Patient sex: F
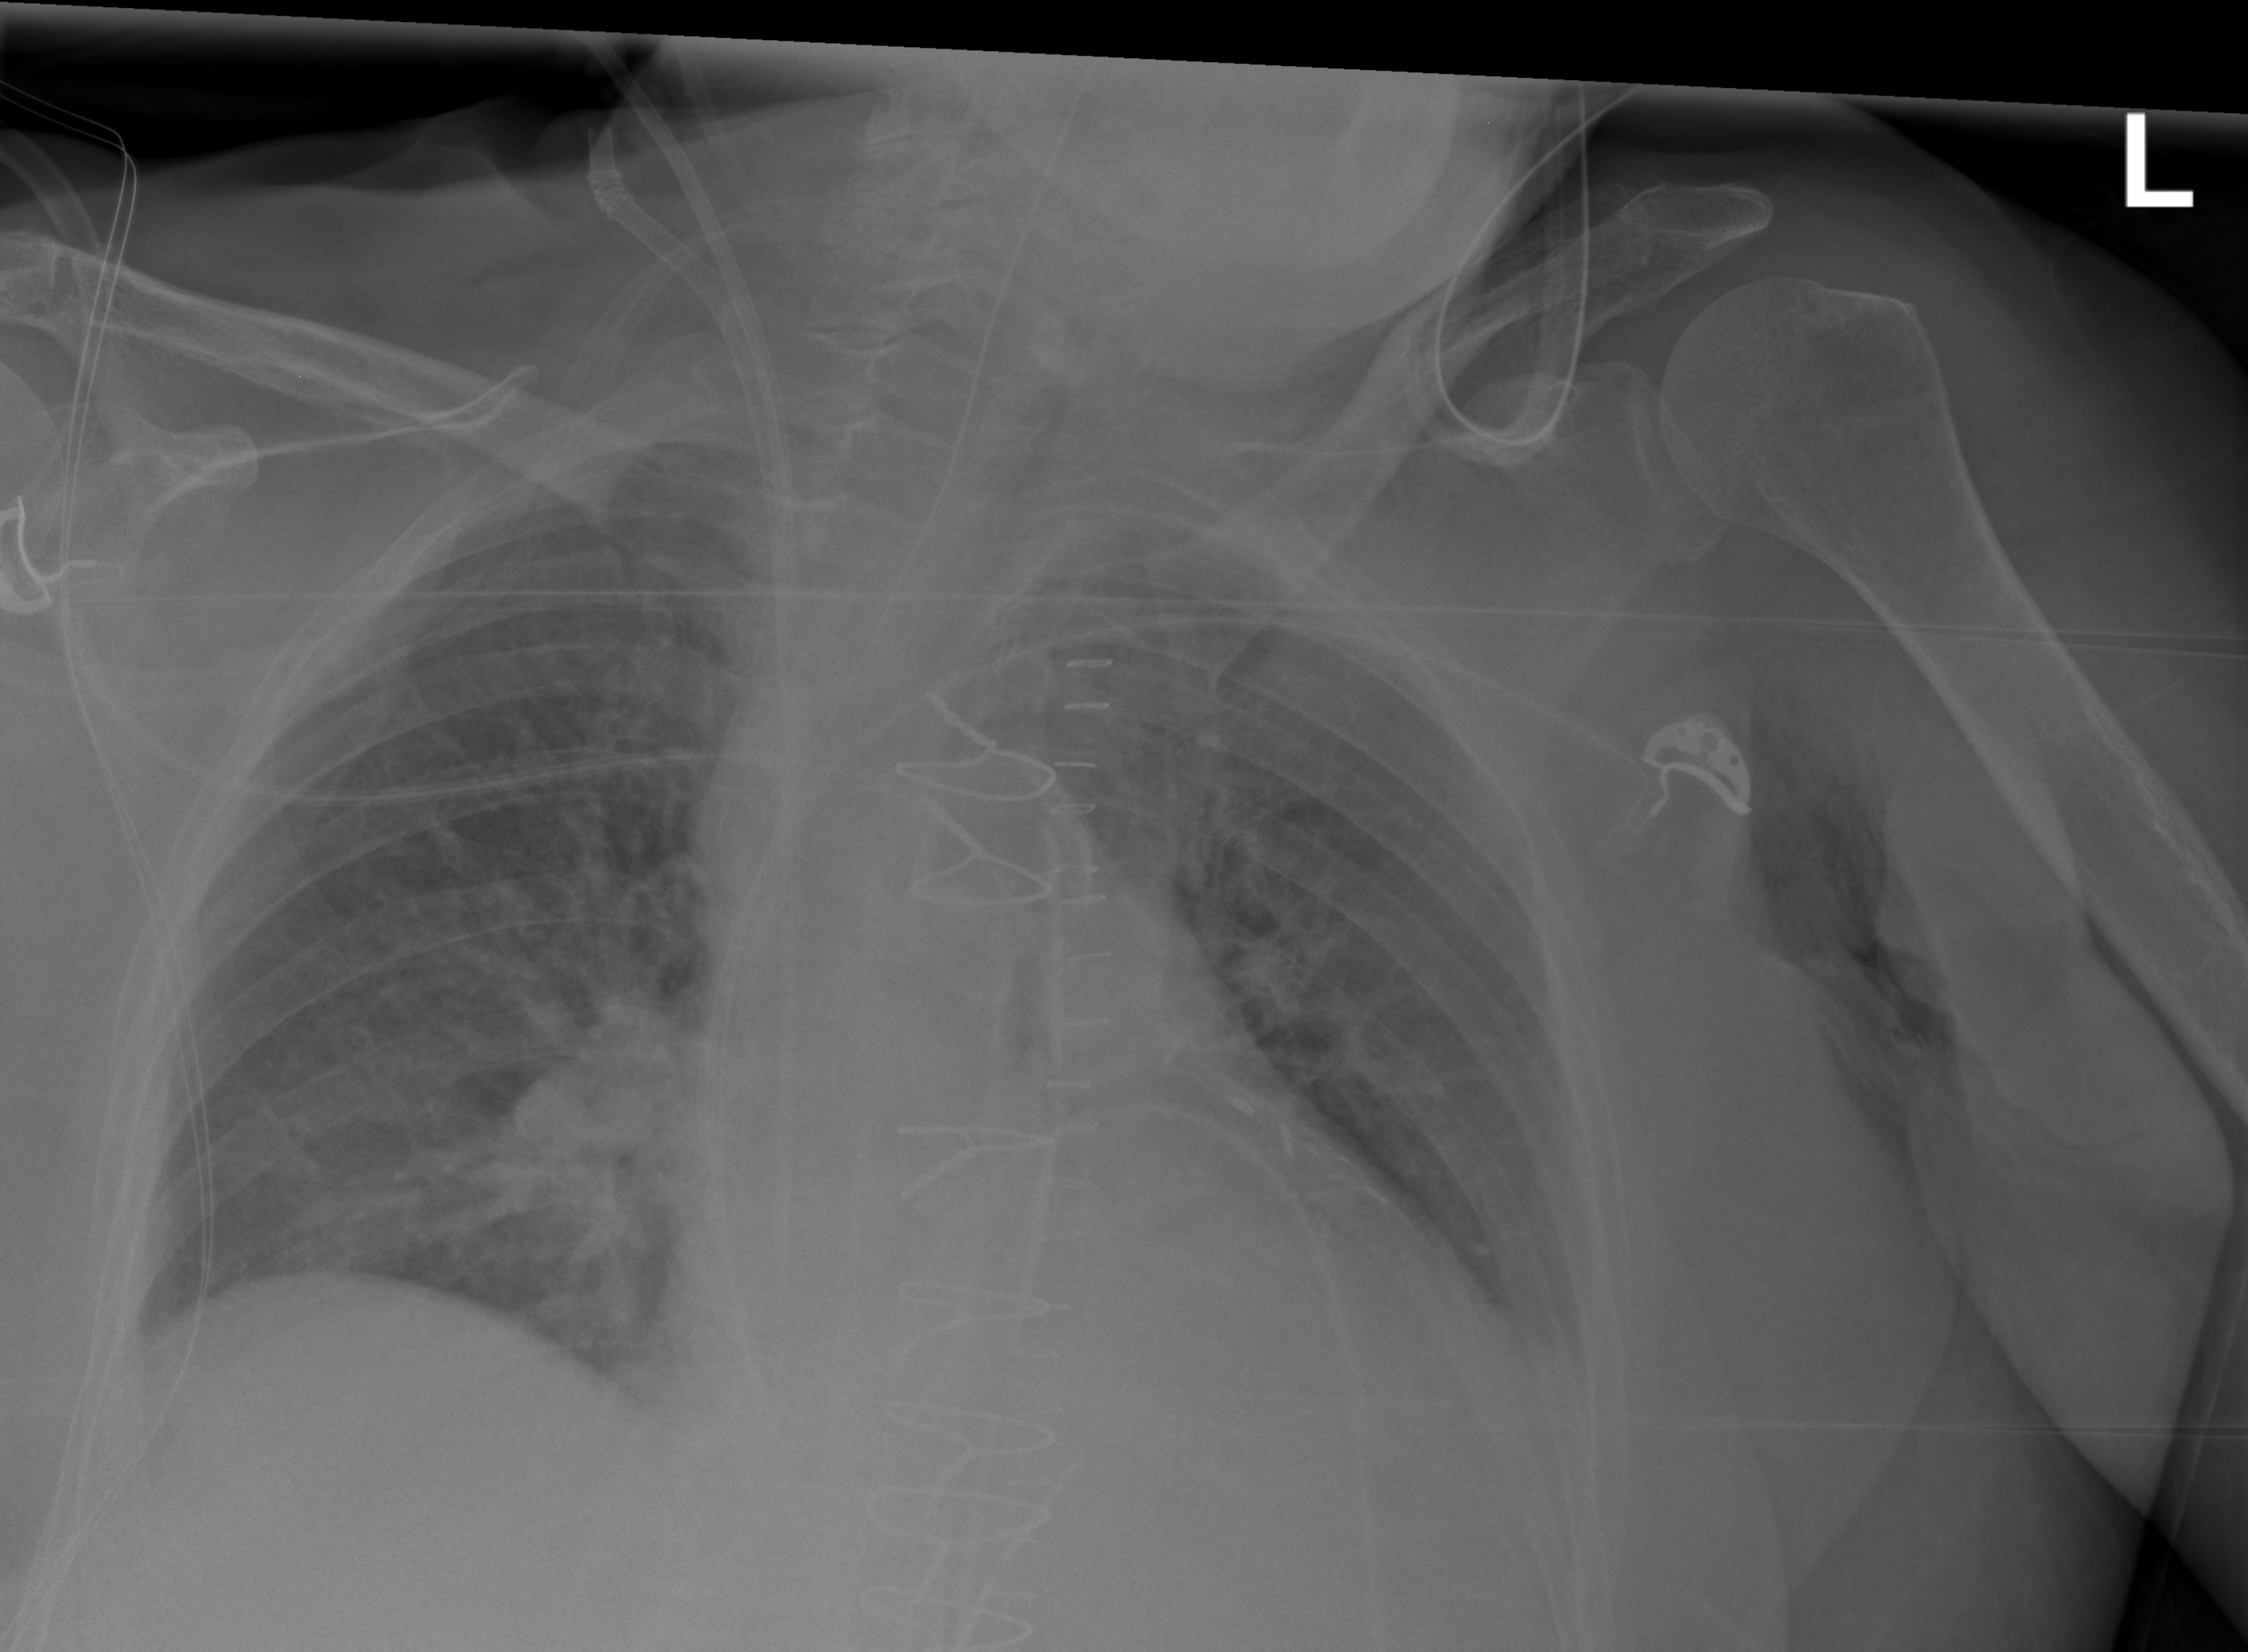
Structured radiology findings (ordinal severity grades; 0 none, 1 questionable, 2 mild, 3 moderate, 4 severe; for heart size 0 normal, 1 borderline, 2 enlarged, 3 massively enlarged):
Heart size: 1
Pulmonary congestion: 2
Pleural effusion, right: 0
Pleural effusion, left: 2
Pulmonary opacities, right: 2
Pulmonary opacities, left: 2
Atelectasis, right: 0
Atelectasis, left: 2